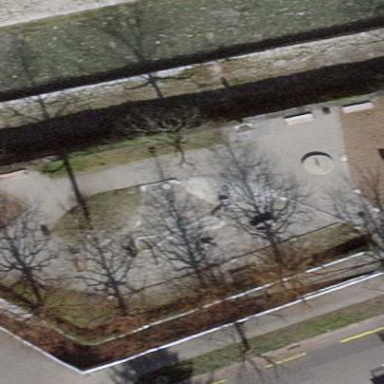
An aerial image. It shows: Playground area for leisure activities on the land.